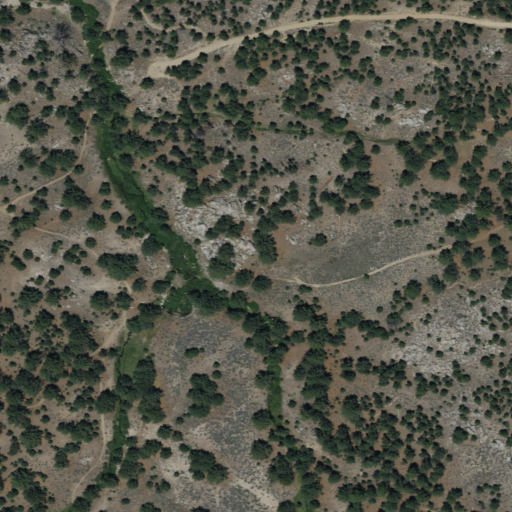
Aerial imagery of valley in California named French Gulch containing shrub and evergreen forest